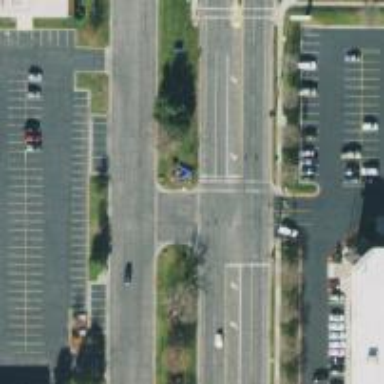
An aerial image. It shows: Crossing with marked lines on the road.